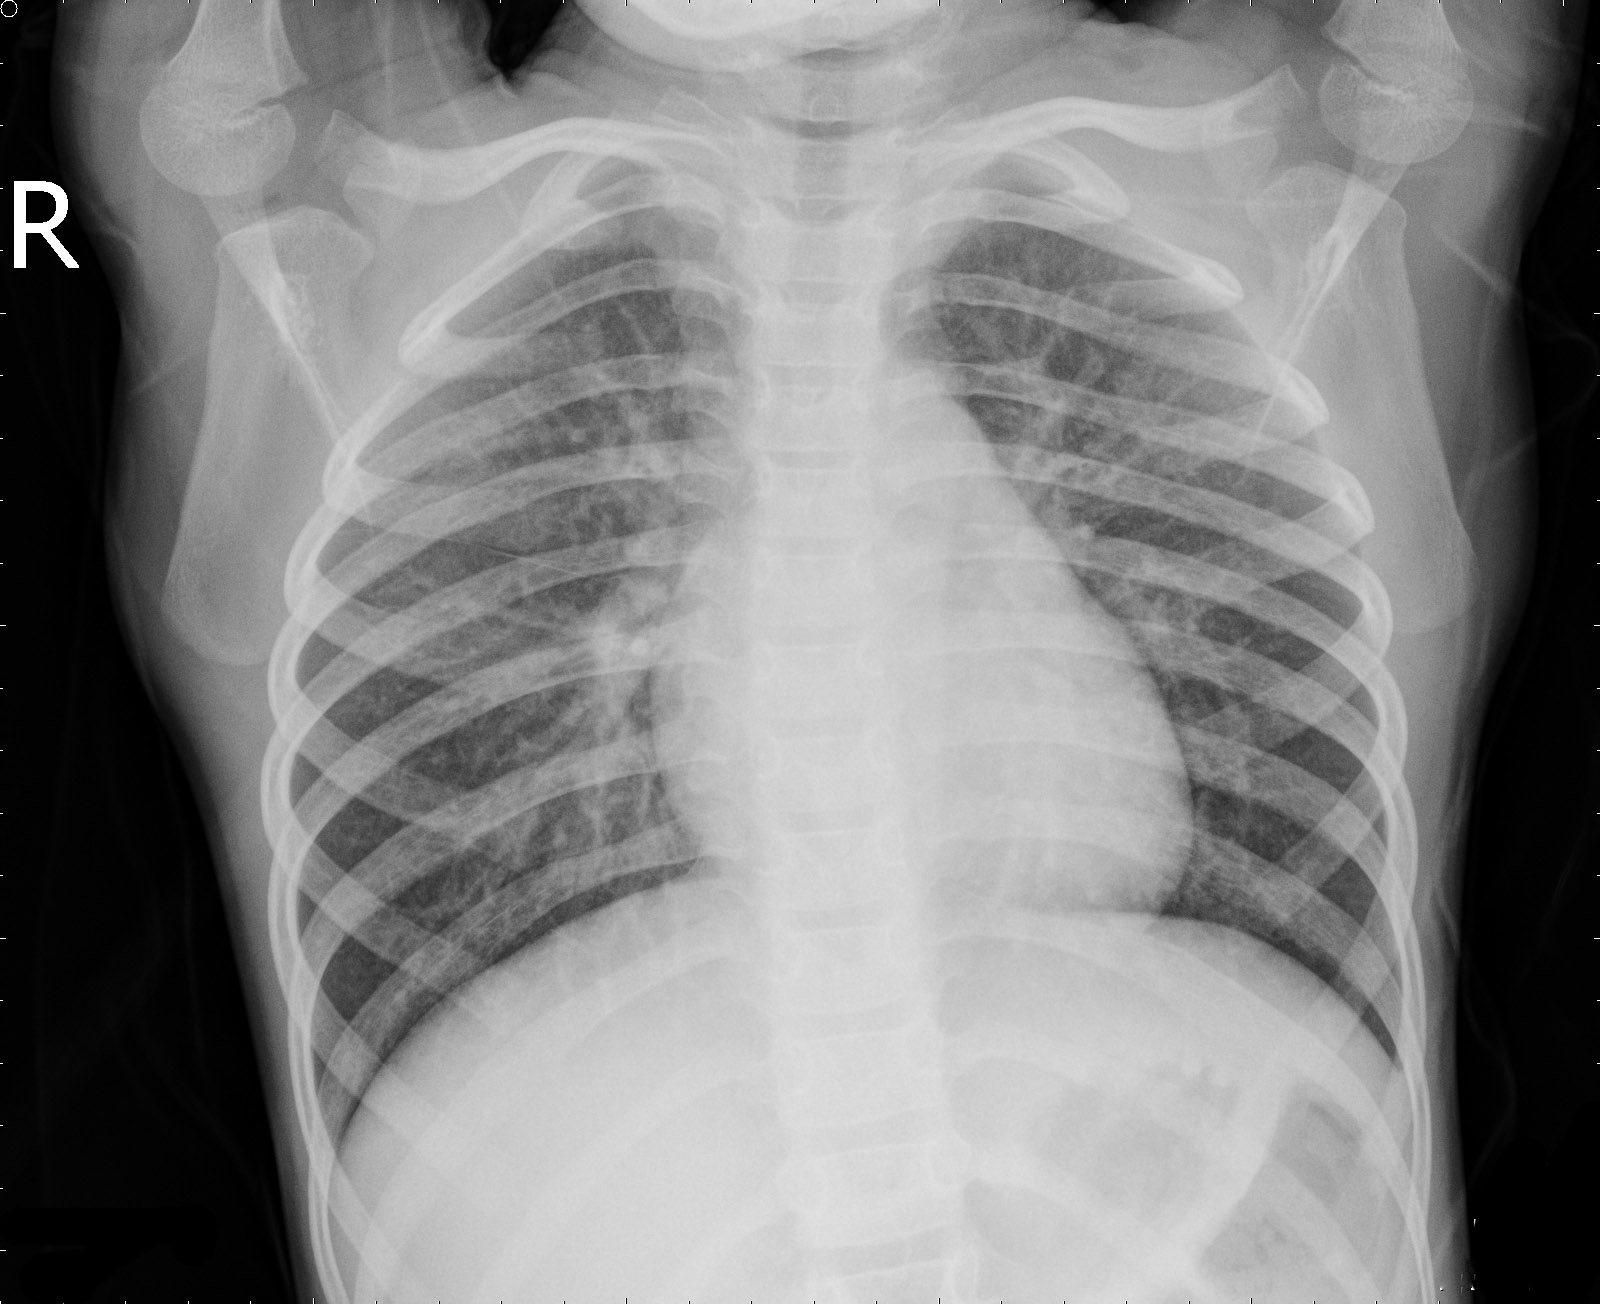
Diagnosis: NORMAL